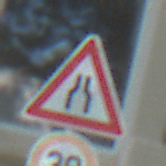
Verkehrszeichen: VerengteFahrbahn
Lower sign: Geschwindigkeit30
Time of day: Midday
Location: Outdoor (Suburban)
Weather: Clear
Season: NotSpecified
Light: Natural